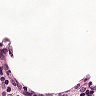
Metastatic tissue present: no